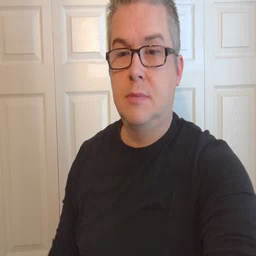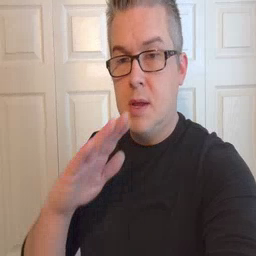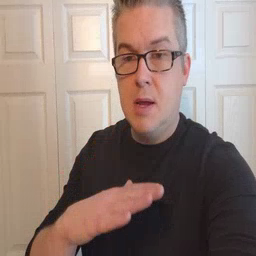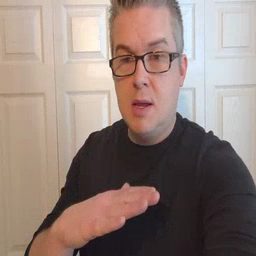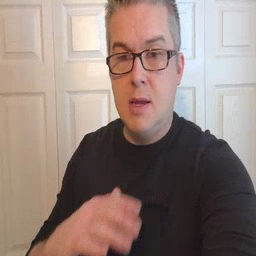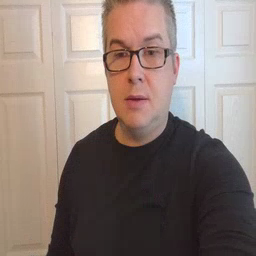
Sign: on